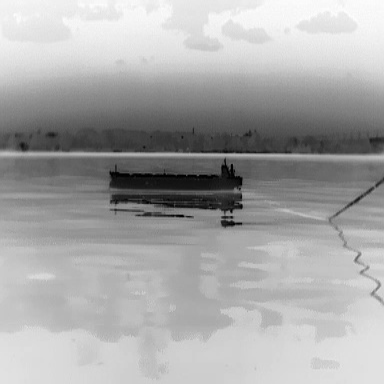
There is a liner in the infrared image.